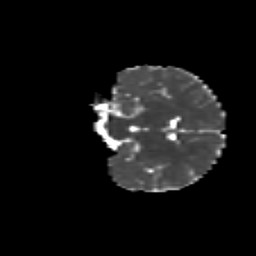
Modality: MD
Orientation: coronal
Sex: female
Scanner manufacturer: siemens
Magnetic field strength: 3 T
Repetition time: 5 s
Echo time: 0.071 s